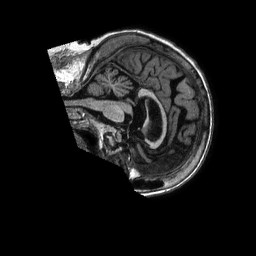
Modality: T1w
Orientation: sagittal
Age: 83
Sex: female
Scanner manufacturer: philips
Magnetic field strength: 1.5 T
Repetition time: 0.008346 s
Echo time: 0.003829 s